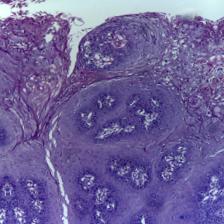
Diagnosis: OSCC